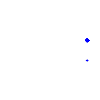
Particle: kaon